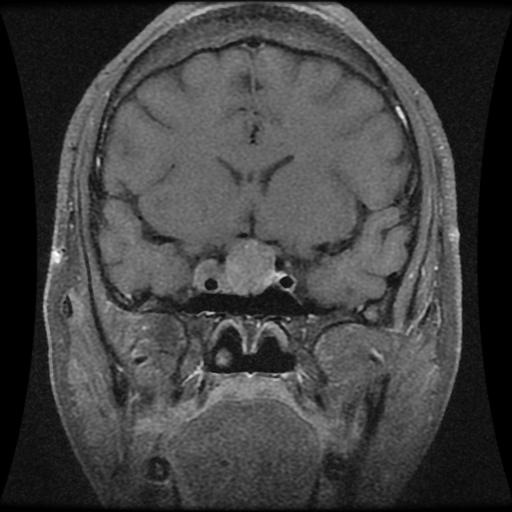
Label: pituitary